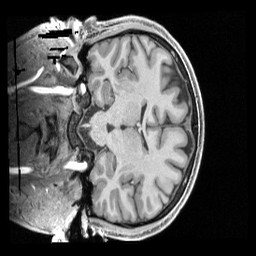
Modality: T1w
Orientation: coronal
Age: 24
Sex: male
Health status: healthy
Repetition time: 2.4 s
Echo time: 0.00222 s